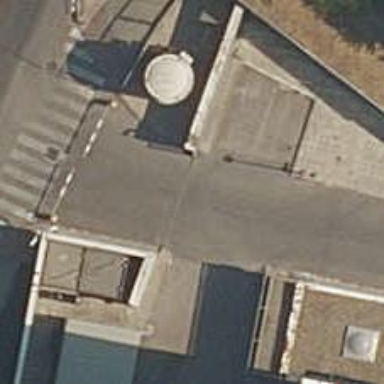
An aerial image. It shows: Lift gate barrier.